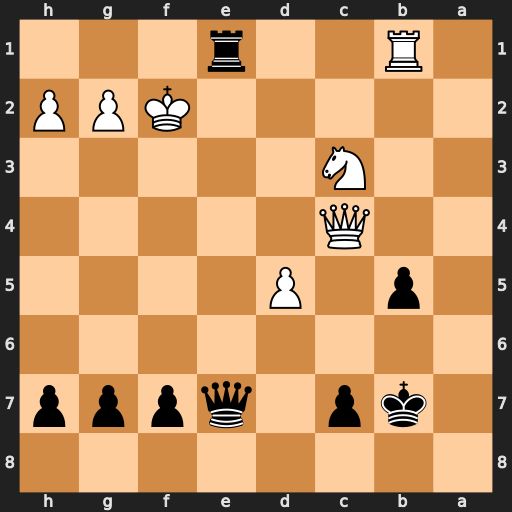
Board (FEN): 8/1kp1qppp/8/1p1P4/2Q5/2N5/5KPP/1R2r3
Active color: b
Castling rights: -
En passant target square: -
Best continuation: Qe3#